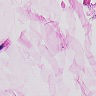
Metastatic tissue present: no